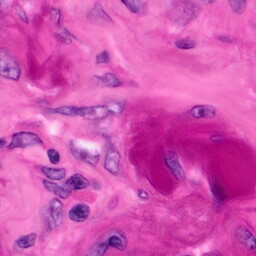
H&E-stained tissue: Pancreatic